Question: I have a table where the 1st column is a list of names (in this example, list of food), and I need to sort the table by filtering this column with a list. In this case, I would need to sort the "Food" Table by either "Fruit" or "Dessert", so that if "Fruit" is selected in Cell "E1", the table would only show rows where the Food is "Apple", "Banana", or "Grapes".
I've tried doing dependent dropdown lists with the 'INDIRECT' function of Excel/Vba, but that didn't work.
Is this even possible to do in Excel? If this needs to be done with VBA, how would I do this?

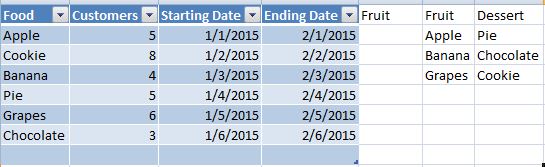
Answer: Here's the whole module that I ended up using.
'''
Sub FilterByArray()
Dim ary As Variant, Idx As Long, Jdx As Long
Dim numCols As Long, numRows As Long
Dim food As String, year As String
food = "Food"
year = "2015"
numNamedRanges = 0
SetDataValidation food, year
Sheets(food).Activate
numCols = Sheets(food).Range("A2", Range("Z2").End(xlToLeft)).SpecialCells(xlCellTypeVisible).Cells.Count
For Idx = 1 To numCols
numRows = Sheets(food).Range(Cells(2, Idx).Address, Range(Cells(499, Idx).Address).End(xlUp)).SpecialCells(xlCellTypeVisible).Cells.Count
' Add named ranges for 1 to numRows for each column in 1 to numCols
ActiveWorkbook.Names.Add Name:=Cells(1, Idx).Value, RefersTo:="=" & Cells(2, Idx).Address & ":" & Cells(numRows + 1, Idx).Address
Next Idx
For Idx = 1 To numCols
If Sheets(year).Cells(1, 6).Value = Sheets(food).Cells(1, Idx).Value Then
numRows = Sheets(food).Range(Cells(2, Idx).Address, Range(Cells(499, Idx).Address).End(xlUp)).SpecialCells(xlCellTypeVisible).Cells.Count
ReDim ary(1 To numRows)
For Jdx = 1 To numRows
ary(Jdx) = Cells(Jdx + 1, Idx).Value
Next Jdx
Sheets(year).ListObjects(1).Range.AutoFilter Field:=1, Criteria1:= _
ary, Operator:=xlFilterValues
Exit For
End If
Next Idx
Sheets(year).Activate
End Sub
Sub SetDataValidation(food As String, year As String)
Dim listArray As Variant, Idx As Long
Dim numCols As Long
Sheets(food).Activate
numCols = Sheets(food).Range("A2", Range("Z2").End(xlToLeft)).SpecialCells(xlCellTypeVisible).Cells.Count
ReDim listArray(1 To numCols)
For Idx = 1 To numCols
listArray(Idx) = Cells(1, Idx).Value
Next Idx
Sheets(year).Range("F1").Validation.Add Type:=xlValidateList, AlertStyle:=xlValidAlertStop, _
Operator:=xlBetween, Formula1:=Join(listArray, ",")
End Sub
'''